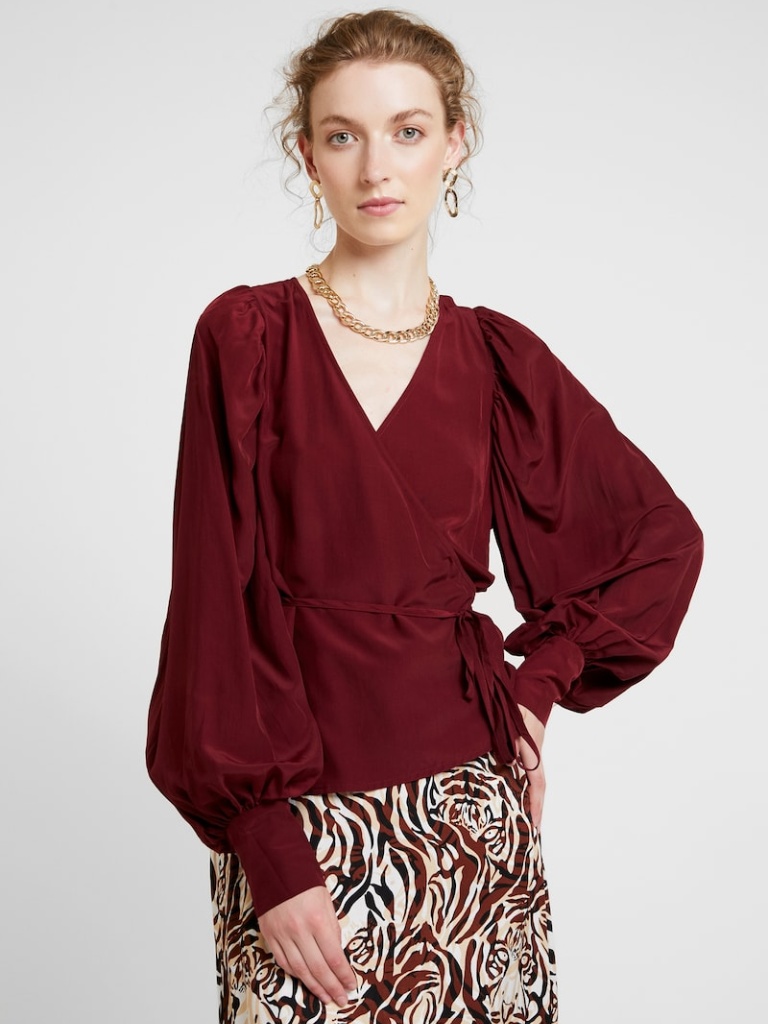
silk relaxed a long-sleeved with the sleeves down hip length Fully Tucked in v-neck blouse